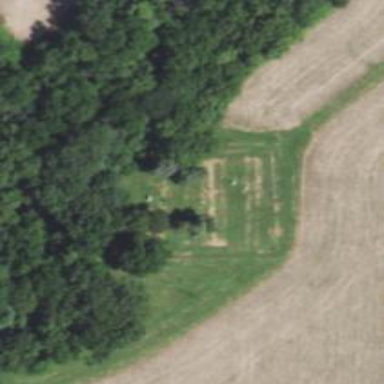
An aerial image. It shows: Cemetery.